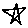
Label: star